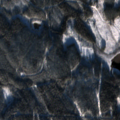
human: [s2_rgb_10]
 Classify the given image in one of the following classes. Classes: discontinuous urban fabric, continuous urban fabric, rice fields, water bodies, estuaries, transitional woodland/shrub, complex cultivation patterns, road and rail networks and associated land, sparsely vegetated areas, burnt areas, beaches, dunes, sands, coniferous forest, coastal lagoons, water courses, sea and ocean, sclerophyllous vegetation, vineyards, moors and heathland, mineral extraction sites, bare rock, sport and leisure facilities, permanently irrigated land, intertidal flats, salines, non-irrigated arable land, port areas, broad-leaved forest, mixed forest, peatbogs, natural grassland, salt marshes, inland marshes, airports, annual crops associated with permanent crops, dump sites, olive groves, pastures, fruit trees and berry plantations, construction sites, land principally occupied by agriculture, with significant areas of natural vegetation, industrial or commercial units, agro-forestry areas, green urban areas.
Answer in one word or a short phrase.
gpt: coniferous forest, transitional woodland/shrub